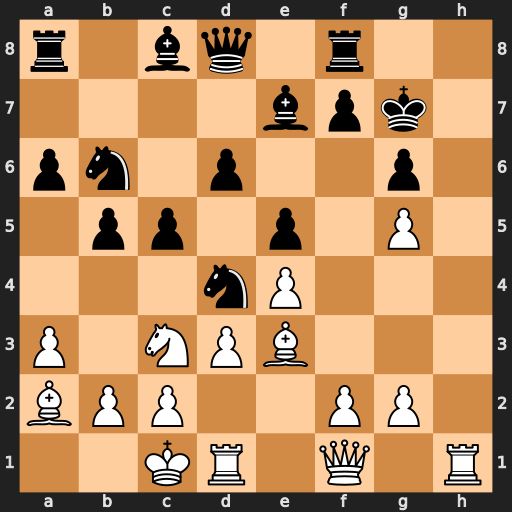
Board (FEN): r1bq1r2/4bpk1/pn1p2p1/1pp1p1P1/3nP3/P1NPB3/BPP2PP1/2KR1Q1R
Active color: w
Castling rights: -
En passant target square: -
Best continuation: Rh7+ Kxh7 Qh1+ Kg8 Qh6